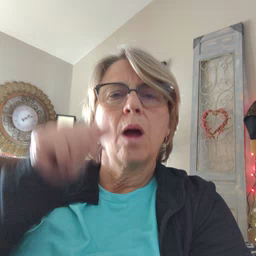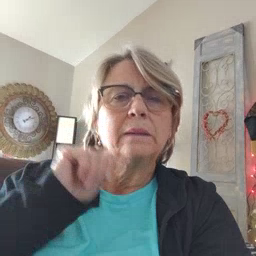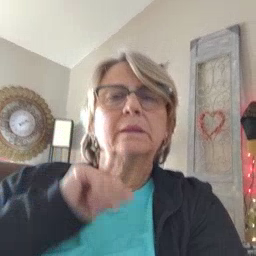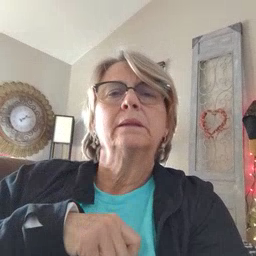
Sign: aunt